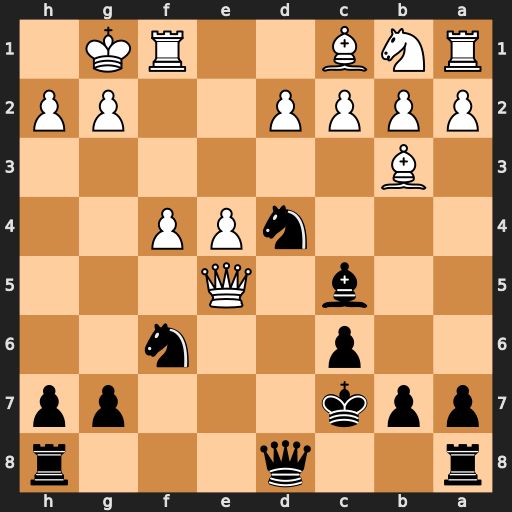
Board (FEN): r2q3r/ppk3pp/2p2n2/2b1Q3/3nPP2/1B6/PPPP2PP/RNB2RK1
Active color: b
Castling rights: -
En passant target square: -
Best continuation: Kb6 Kh1 Re8 Qg5 h6 Qh4 g5 Qe1 Nxe4